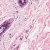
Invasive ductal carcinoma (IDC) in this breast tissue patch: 0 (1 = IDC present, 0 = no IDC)